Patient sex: M
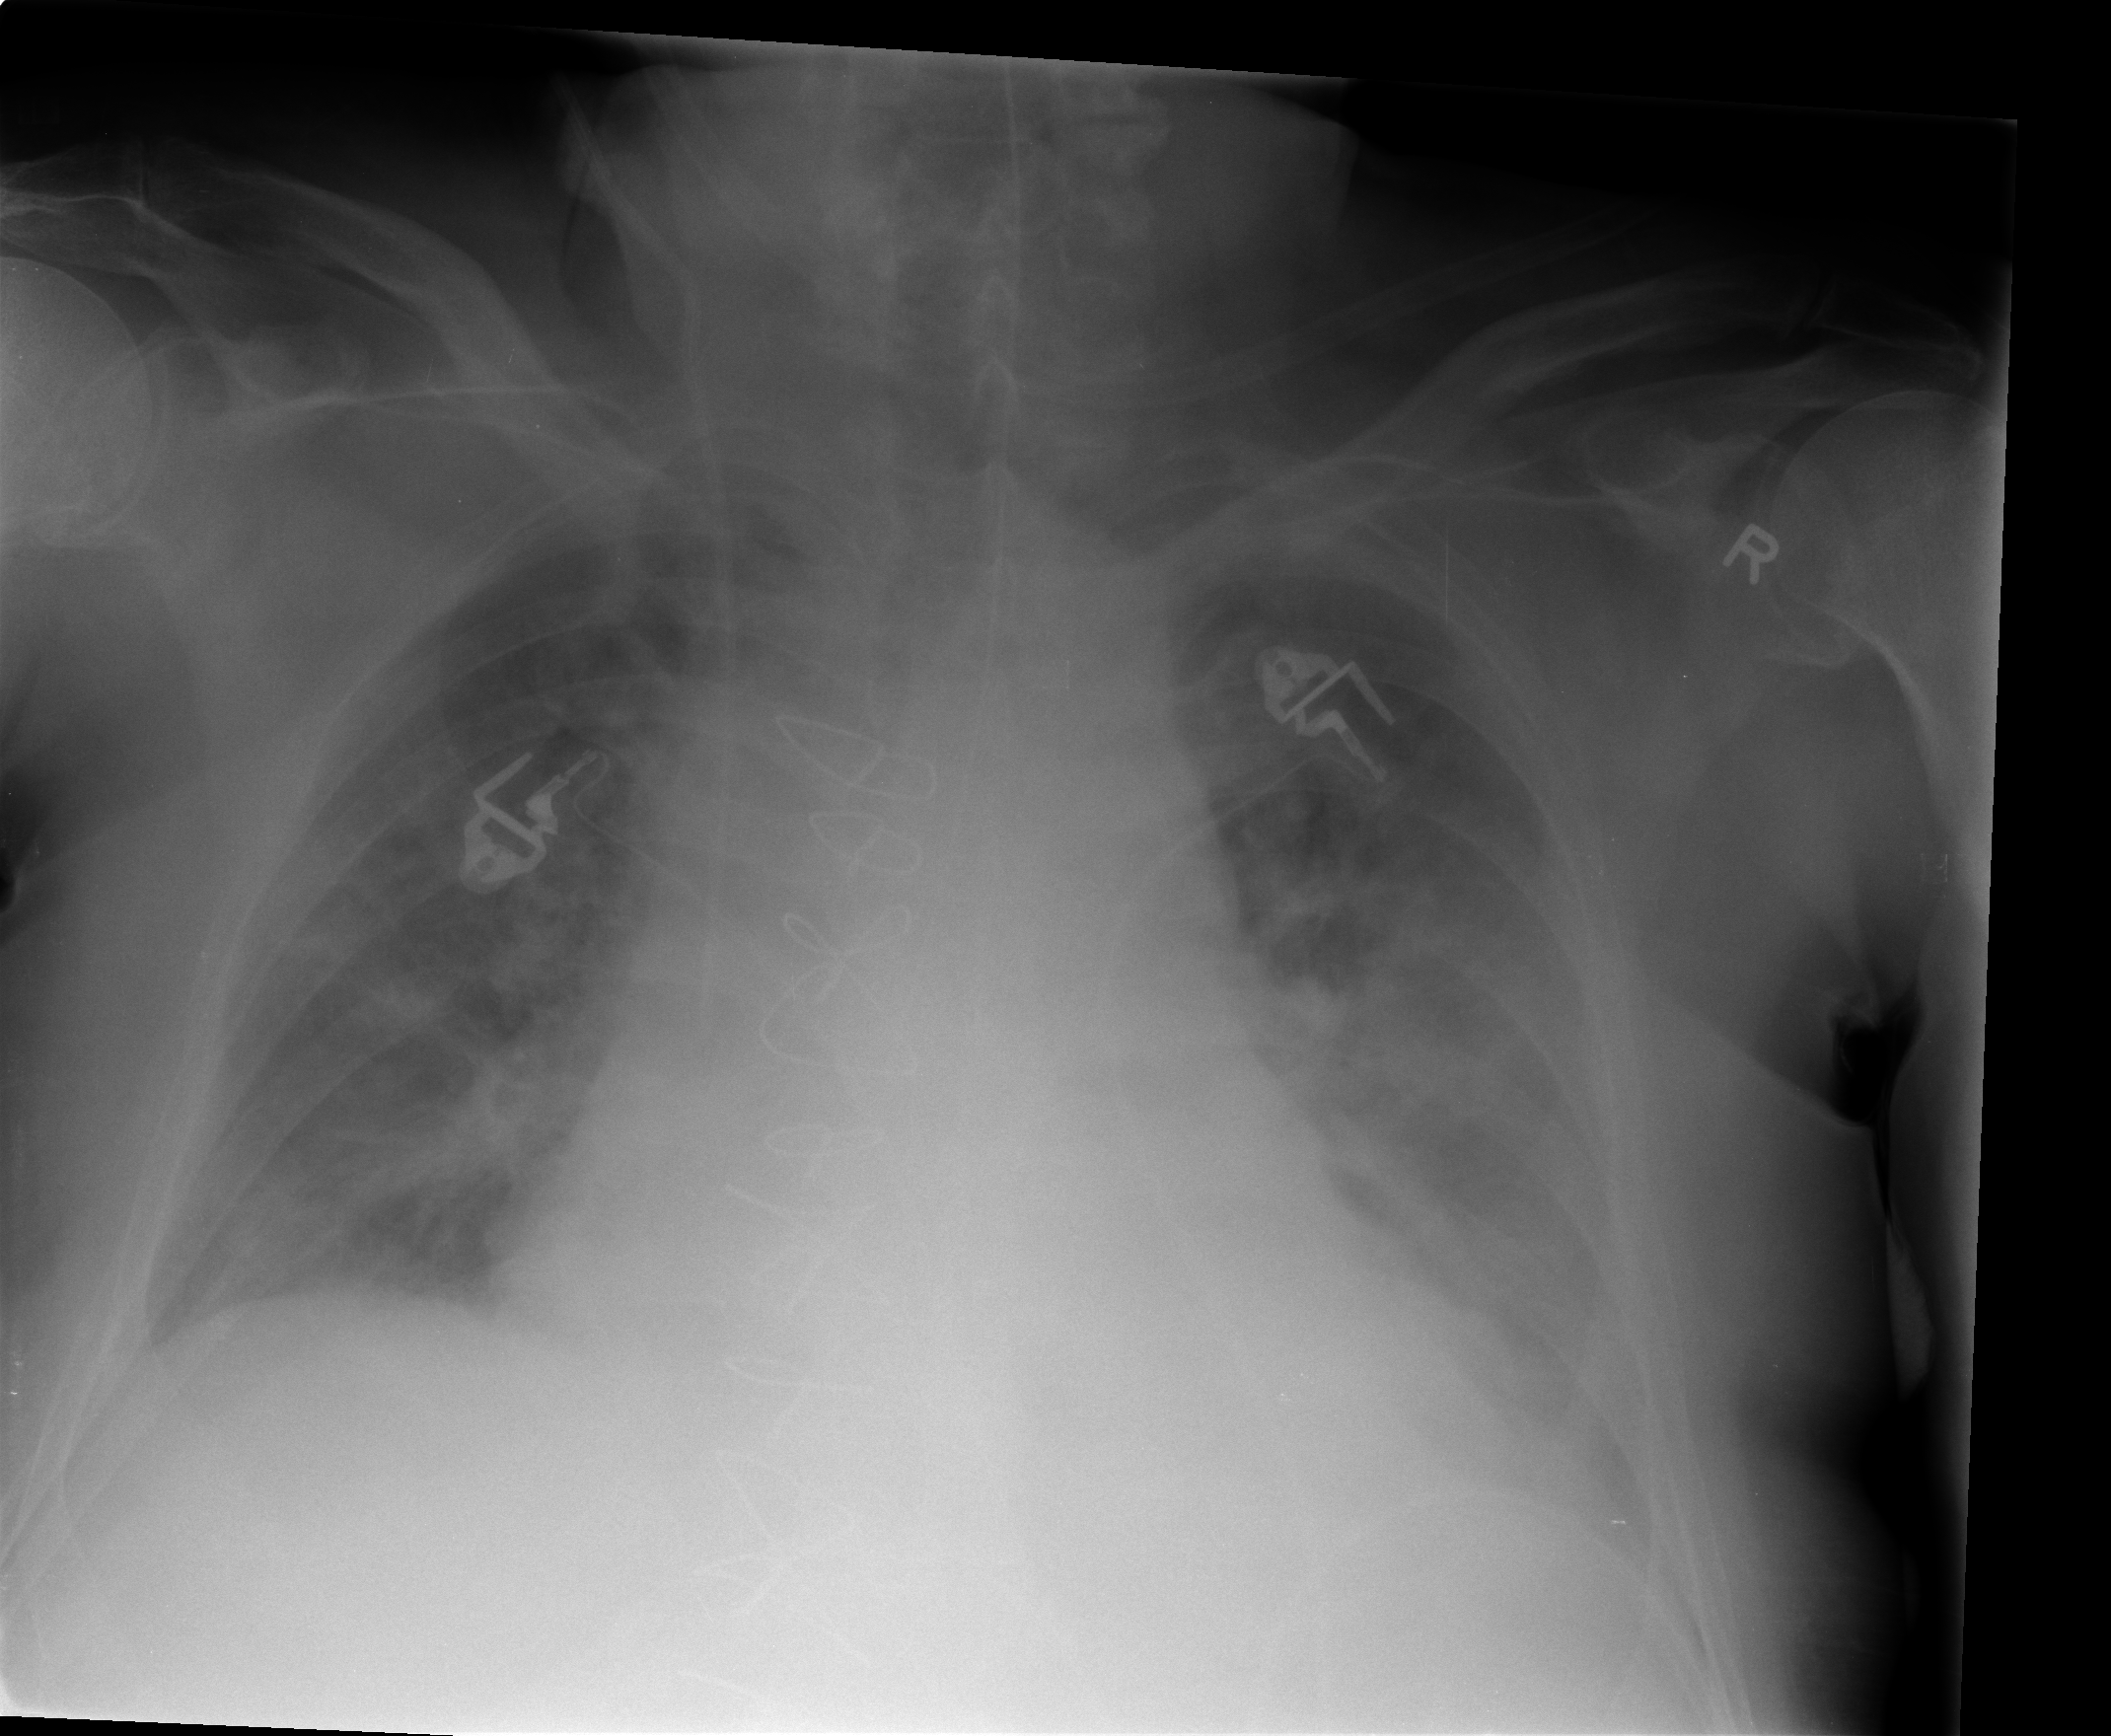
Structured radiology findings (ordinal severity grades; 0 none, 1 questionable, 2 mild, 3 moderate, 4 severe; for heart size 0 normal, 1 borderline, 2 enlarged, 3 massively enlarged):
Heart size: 2
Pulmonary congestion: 1
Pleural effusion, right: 1
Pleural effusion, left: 2
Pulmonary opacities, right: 2
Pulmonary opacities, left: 3
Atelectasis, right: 2
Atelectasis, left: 2